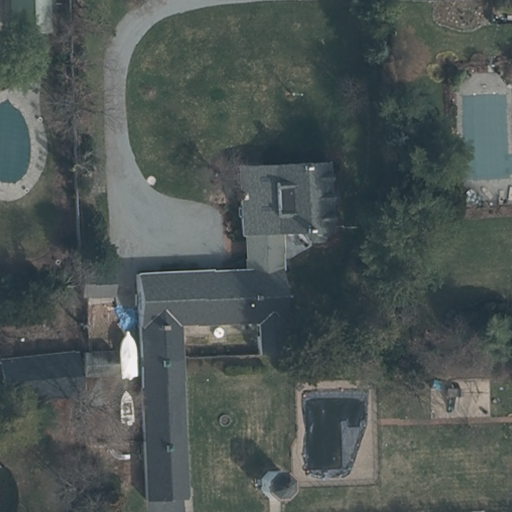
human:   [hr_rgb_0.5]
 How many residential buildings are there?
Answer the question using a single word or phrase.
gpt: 1

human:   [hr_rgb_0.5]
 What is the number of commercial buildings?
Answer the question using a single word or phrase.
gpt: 0

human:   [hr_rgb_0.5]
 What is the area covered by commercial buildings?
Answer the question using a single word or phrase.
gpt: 0m2

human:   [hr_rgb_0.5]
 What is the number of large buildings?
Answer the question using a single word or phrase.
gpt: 1

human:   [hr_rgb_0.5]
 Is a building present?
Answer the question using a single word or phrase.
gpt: yes

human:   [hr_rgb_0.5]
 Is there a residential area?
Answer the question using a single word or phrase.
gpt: yes

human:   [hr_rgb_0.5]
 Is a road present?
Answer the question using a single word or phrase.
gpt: no

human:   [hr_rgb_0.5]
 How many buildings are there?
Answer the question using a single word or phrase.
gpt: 4

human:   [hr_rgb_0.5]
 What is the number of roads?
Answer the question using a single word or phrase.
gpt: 0

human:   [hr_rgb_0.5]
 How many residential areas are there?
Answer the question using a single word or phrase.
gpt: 1

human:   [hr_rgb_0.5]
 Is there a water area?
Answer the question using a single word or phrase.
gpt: no

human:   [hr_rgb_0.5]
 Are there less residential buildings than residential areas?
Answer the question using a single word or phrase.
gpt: no

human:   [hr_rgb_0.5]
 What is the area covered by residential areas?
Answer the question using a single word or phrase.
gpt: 10595m2

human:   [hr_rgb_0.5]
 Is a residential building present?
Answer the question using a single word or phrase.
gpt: yes

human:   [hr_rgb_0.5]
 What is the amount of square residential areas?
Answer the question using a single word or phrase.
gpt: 0

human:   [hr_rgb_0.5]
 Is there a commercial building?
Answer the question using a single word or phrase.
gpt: no

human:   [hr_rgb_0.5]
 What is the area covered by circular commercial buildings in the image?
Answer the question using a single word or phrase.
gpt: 0m2

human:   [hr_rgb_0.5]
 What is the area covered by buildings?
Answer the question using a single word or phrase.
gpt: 1260m2

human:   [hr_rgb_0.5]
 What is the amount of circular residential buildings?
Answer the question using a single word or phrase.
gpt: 0

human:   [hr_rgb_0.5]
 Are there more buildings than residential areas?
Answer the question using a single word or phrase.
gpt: yes

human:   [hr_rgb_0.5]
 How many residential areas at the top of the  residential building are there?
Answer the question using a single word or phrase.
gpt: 0

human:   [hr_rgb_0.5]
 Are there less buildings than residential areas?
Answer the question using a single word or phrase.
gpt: no

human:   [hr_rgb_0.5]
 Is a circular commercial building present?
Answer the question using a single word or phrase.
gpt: no

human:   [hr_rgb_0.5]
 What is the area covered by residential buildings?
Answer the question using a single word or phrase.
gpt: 962m2

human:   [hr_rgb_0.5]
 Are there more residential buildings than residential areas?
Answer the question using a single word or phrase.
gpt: no

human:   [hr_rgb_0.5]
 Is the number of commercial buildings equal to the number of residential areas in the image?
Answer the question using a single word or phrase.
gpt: no

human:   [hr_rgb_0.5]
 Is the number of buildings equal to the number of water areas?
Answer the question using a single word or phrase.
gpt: no

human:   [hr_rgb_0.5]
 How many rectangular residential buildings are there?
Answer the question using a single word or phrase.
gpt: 0

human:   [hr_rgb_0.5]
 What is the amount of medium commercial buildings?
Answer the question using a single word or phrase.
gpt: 0

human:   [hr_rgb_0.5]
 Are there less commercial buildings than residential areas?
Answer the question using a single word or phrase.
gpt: yes

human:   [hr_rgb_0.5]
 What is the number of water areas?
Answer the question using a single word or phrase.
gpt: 0

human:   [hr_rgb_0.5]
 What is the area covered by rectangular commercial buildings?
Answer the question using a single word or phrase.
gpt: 0m2

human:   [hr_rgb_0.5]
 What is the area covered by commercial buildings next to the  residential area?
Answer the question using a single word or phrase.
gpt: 0m2

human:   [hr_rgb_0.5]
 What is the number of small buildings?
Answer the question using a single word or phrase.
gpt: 2

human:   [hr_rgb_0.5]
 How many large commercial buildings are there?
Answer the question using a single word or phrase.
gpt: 0

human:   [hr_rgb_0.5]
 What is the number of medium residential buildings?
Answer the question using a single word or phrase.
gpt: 0

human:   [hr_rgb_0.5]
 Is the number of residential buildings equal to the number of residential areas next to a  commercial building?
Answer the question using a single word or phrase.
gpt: no

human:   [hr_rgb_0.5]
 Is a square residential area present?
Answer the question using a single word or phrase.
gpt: no

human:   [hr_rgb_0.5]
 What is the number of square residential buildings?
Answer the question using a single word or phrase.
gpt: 0

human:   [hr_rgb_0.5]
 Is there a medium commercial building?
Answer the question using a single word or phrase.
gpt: no

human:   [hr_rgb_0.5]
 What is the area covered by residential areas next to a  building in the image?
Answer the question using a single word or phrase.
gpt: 10595m2

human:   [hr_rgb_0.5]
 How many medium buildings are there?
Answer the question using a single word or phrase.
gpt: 1

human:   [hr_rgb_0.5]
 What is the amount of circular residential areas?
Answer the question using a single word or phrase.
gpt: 0

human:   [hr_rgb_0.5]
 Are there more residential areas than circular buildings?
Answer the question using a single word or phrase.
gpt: yes

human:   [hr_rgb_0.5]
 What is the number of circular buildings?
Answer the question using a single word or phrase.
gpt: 0

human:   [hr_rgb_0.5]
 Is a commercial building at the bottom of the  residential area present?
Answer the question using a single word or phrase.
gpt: no

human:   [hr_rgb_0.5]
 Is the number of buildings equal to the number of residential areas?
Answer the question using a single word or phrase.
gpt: no

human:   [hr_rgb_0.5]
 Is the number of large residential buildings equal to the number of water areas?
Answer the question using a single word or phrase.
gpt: no

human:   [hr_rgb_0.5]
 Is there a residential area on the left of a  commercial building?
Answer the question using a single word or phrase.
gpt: no

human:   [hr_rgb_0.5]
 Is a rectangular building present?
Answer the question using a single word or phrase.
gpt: yes

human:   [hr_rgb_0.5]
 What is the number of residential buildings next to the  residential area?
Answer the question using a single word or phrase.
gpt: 1

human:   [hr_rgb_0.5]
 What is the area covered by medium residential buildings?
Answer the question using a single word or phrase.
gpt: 0m2

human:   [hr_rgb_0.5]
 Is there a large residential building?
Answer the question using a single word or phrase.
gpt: yes

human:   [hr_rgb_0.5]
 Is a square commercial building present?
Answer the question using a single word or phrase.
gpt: no

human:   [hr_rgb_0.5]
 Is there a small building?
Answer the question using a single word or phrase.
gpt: yes

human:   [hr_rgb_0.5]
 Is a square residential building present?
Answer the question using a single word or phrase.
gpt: no

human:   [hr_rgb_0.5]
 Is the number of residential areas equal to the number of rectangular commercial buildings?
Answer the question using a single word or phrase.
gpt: no

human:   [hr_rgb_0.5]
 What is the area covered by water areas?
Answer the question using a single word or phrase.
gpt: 0m2

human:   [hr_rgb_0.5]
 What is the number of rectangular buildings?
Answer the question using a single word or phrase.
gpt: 3

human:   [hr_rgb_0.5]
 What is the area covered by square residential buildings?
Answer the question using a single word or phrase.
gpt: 0m2

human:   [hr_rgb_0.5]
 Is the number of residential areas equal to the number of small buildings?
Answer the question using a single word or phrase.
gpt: no

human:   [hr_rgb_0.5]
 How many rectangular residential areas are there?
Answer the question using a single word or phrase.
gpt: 1

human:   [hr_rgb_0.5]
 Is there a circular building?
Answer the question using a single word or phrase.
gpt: no

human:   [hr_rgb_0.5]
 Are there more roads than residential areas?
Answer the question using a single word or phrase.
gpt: no